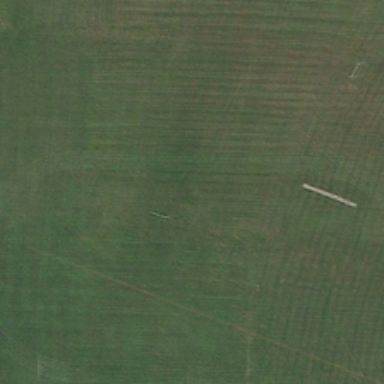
It is a piece of green meadow .